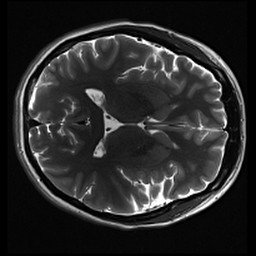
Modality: inplaneT2
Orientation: axial